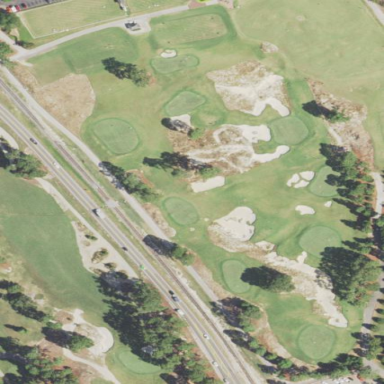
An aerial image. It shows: Golf course surrounded by greenery.